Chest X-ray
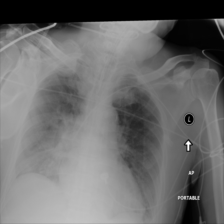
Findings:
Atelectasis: negative
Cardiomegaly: negative
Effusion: negative
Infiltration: positive
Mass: negative
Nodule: negative
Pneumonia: negative
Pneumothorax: negative
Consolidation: negative
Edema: negative
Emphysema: negative
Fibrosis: negative
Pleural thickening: negative
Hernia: negative